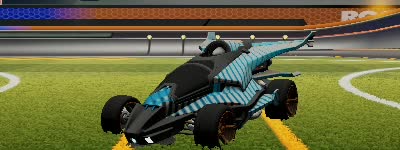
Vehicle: aftershock